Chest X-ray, PA view. Patient: 54 years old, sex F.
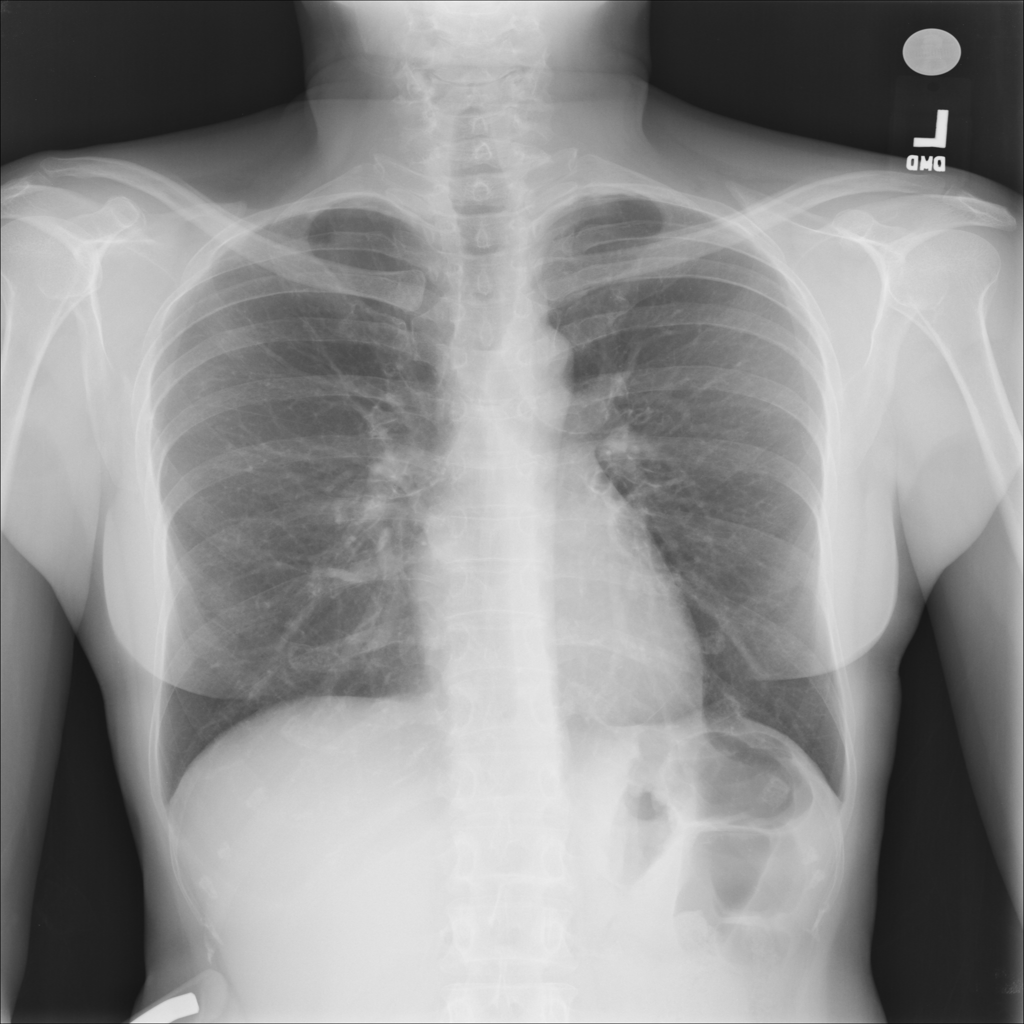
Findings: No Finding